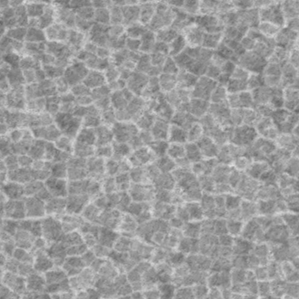
Label: frost